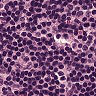
Metastatic tissue present: no